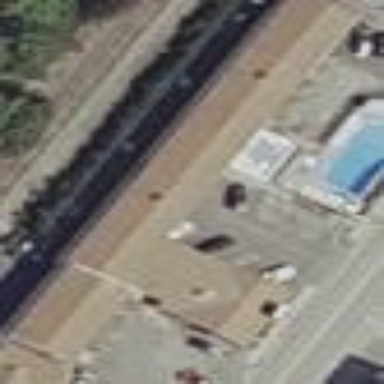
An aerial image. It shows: Motel that caters to tourists.